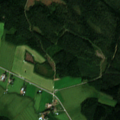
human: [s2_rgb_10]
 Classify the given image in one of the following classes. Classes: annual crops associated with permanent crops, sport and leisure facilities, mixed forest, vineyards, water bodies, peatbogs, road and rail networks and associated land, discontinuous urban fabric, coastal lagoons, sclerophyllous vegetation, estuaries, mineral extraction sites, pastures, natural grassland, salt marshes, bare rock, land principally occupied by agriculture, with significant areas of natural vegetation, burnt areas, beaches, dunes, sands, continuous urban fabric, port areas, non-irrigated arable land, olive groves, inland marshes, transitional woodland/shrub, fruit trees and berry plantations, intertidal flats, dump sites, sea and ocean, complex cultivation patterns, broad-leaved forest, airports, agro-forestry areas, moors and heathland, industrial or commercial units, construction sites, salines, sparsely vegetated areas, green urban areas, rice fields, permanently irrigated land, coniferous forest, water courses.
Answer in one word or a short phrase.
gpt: non-irrigated arable land, coniferous forest, mixed forest